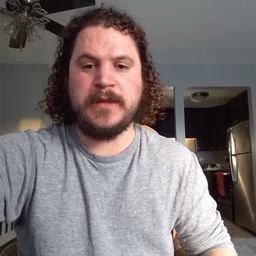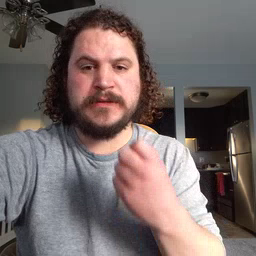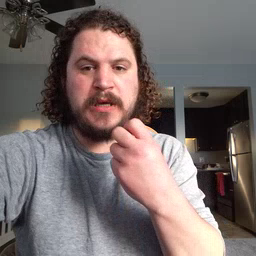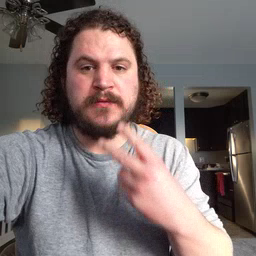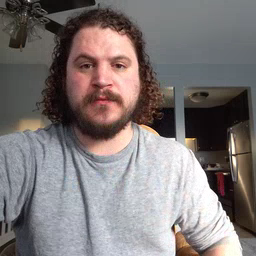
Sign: snack